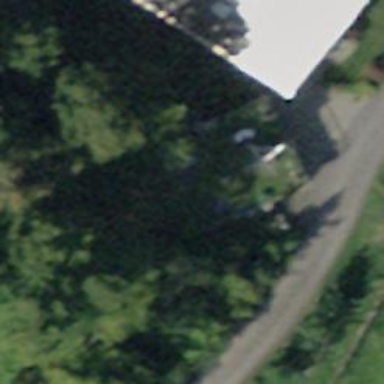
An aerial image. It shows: View of roof of building.